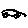
Label: car